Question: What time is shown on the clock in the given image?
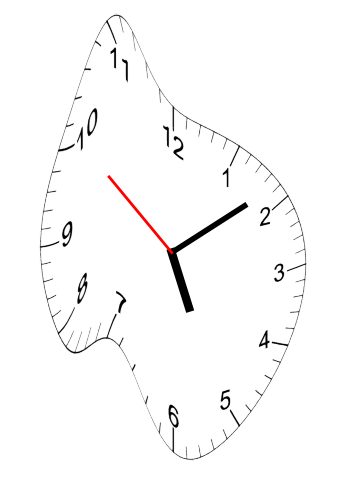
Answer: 05:08:51